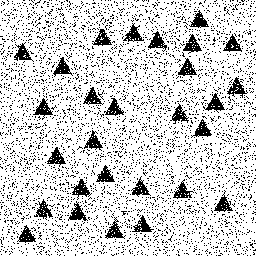
Squares: 0
Triangles: 28
Stars: 0
Total shapes: 28